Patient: sex M, age 73
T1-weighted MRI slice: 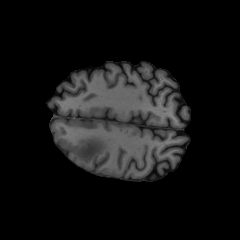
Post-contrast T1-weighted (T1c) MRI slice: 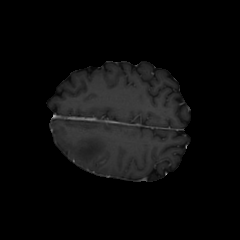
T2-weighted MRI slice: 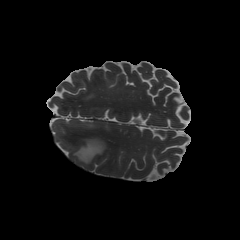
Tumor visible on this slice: yes
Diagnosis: Glioblastoma, IDH-wildtype
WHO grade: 4